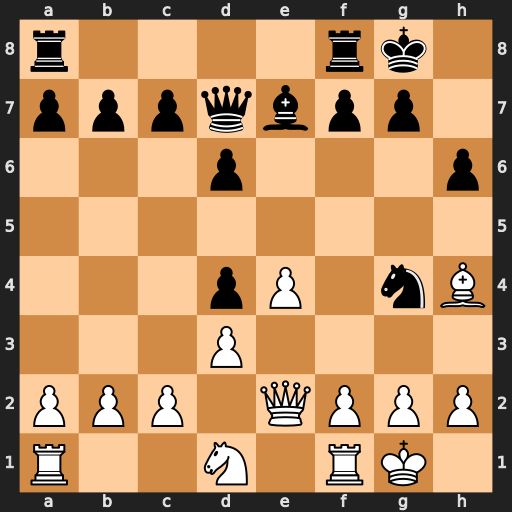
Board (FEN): r4rk1/pppqbpp1/3p3p/8/3pP1nB/3P4/PPP1QPPP/R2N1RK1
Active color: w
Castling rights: -
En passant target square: -
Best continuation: Bxe7 Qxe7 Qxg4